Field crop: tomato
Growth stage: 1
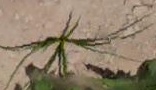
Species: cyperus